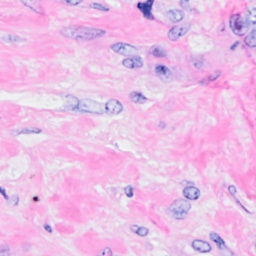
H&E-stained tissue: Breast